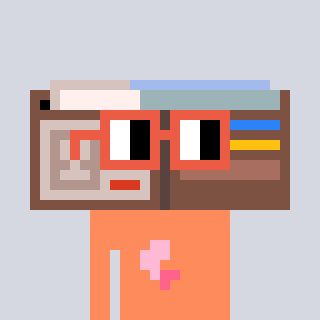
a pixel art character with square orange glasses, a wallet-shaped head and a peachy-colored body on a cool background